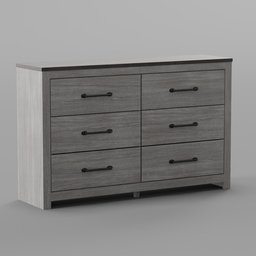
Label: furniture